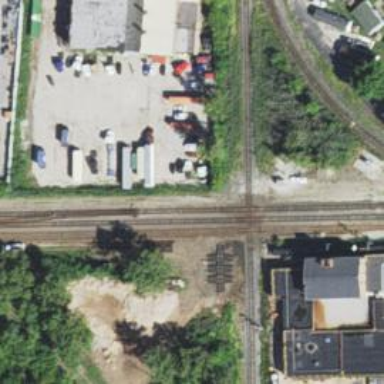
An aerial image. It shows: Railway crossing.